Question: I'm trying to register my model in admin panel by this code
'''
from django.contrib import admin
from advertisements.models import Advertisement
@admin.register(Advertisement)
class AdvertisementAdmin(admin.ModelAdmin):
pass
'''
and I just got actually nothing

Am I doing something wrong?
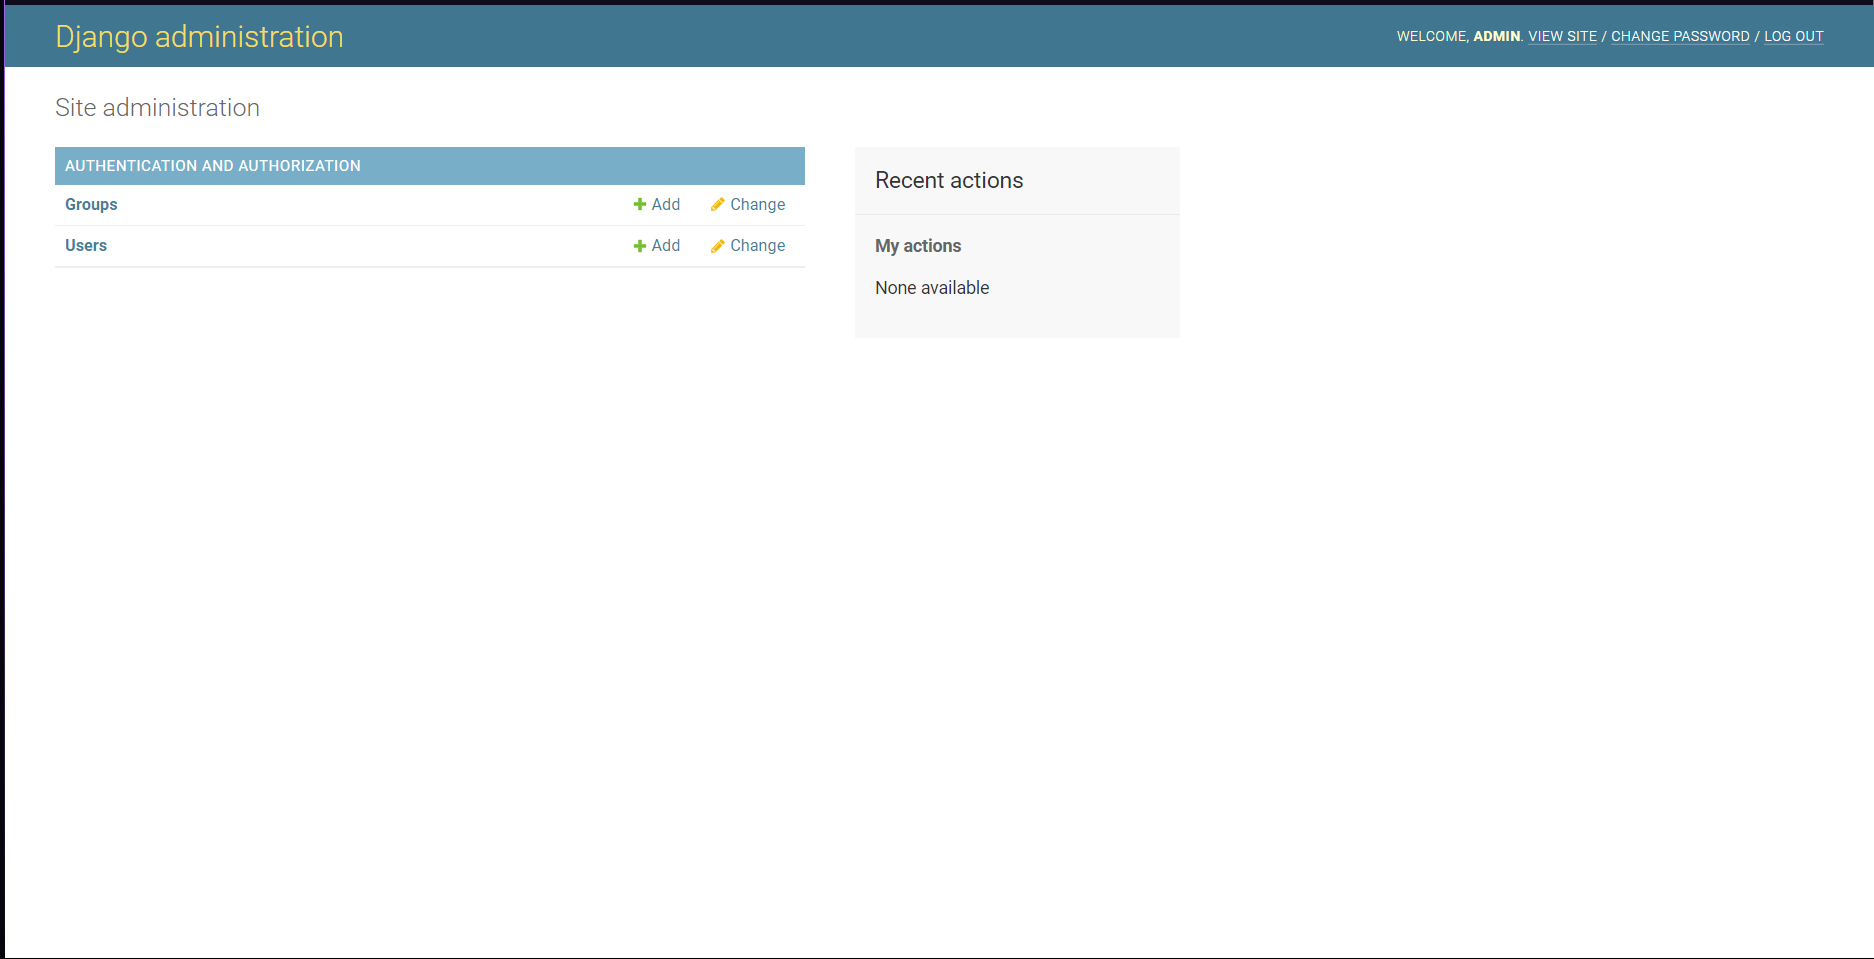
Answer: You could try using something like:
'''
class AdvertisementAdmin(admin.ModelAdmin):
pass
admin.site.register(Advertisement, AdvertisementAdmin)
'''